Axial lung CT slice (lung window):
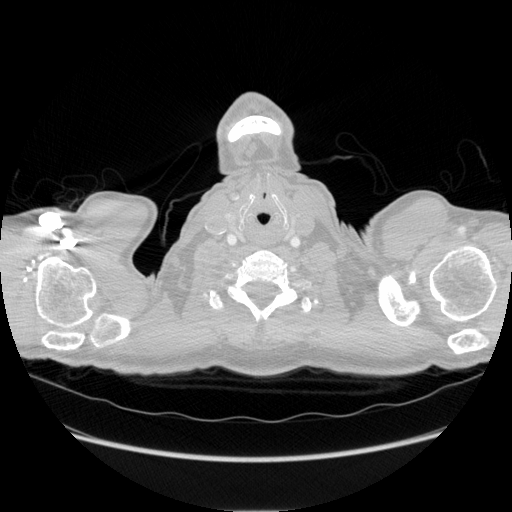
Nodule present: no